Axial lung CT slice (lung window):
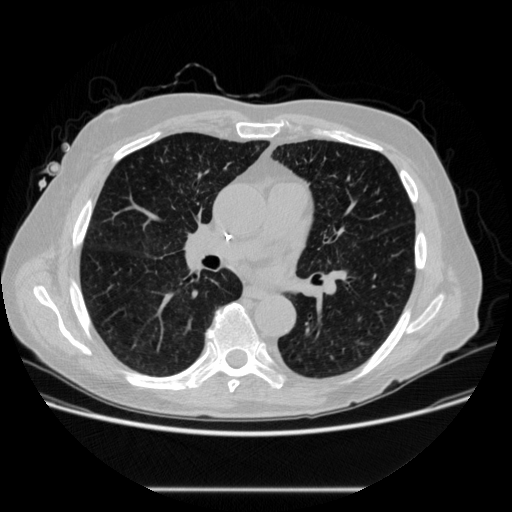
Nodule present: no